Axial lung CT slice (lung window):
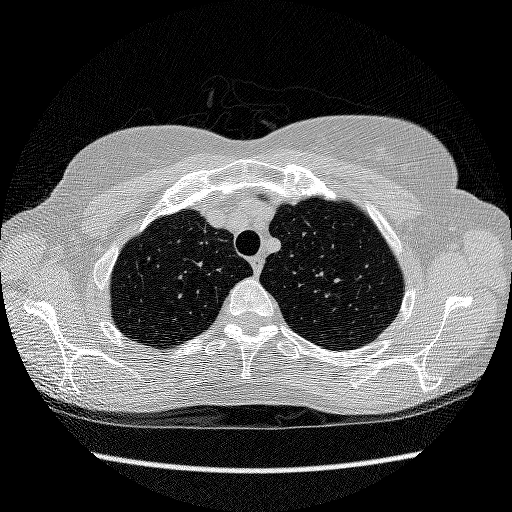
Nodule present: no